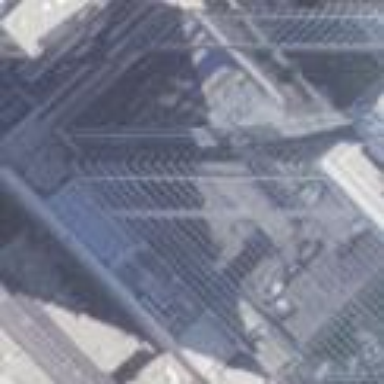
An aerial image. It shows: Building with white roof.